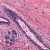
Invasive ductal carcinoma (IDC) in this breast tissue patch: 0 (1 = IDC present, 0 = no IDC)